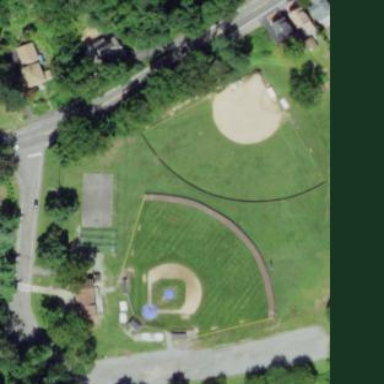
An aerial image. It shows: Baseball pitch for leisure and sports activities.